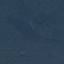
Land use / land cover class: Forest